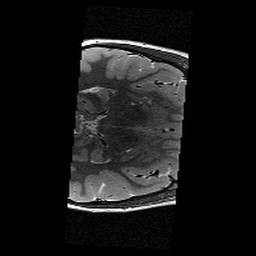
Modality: T2w
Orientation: axial
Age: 12
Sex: female
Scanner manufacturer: siemens
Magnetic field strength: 3 T
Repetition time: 9.23 s
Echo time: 0.067 s